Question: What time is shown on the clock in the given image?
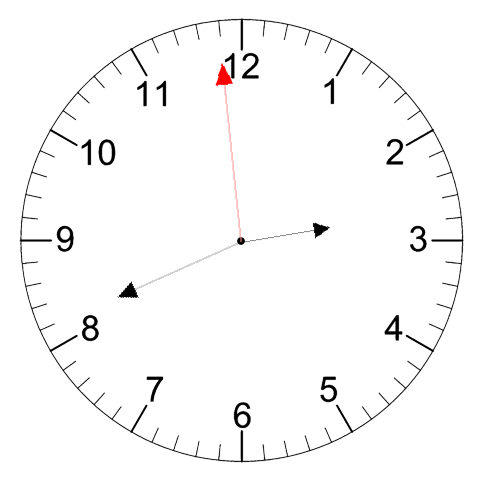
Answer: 02:40:59